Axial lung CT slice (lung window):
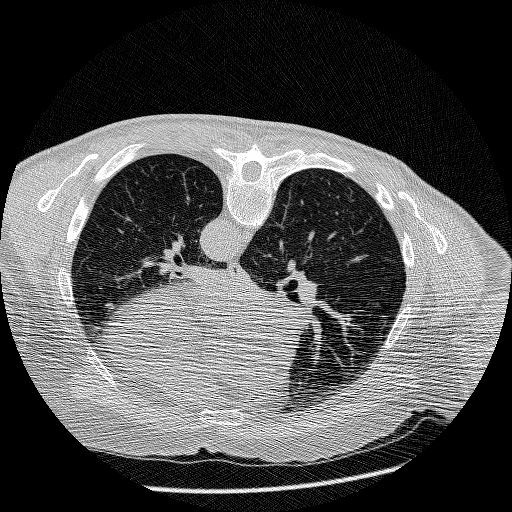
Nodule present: no